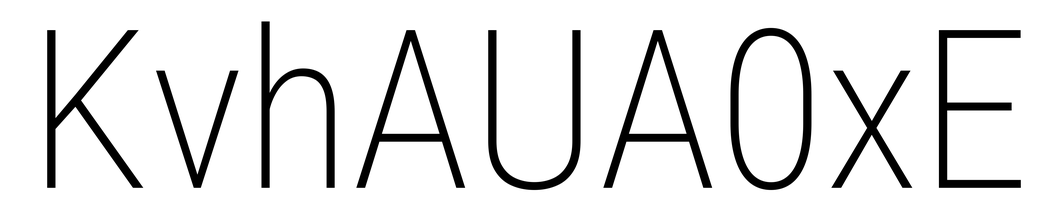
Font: Roboto_Condensed_ExtraLight